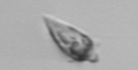
Label: Oxytoxum